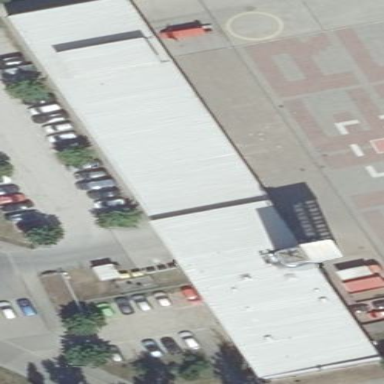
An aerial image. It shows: Fire station building.